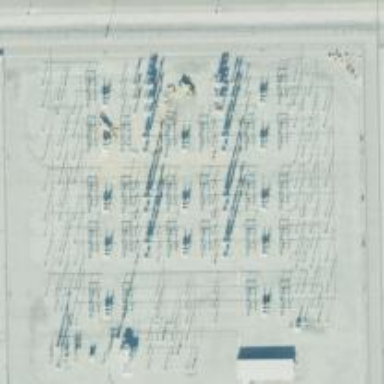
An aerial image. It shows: Switch used for power control.